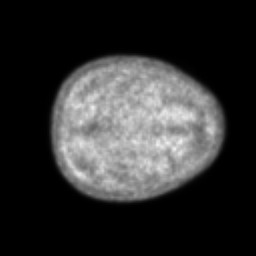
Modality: PET
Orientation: axial
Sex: female
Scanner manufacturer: ge